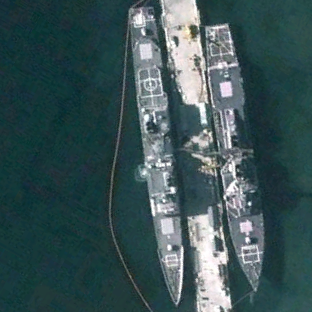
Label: cruiser